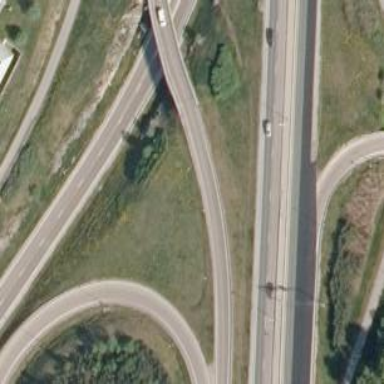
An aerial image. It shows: Trunk link highway with asphalt surface.